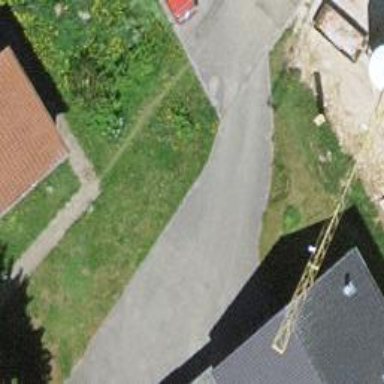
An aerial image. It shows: Driveway.